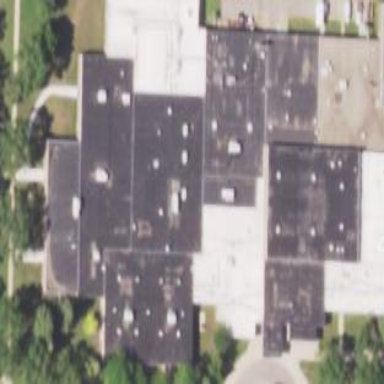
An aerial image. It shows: School building.